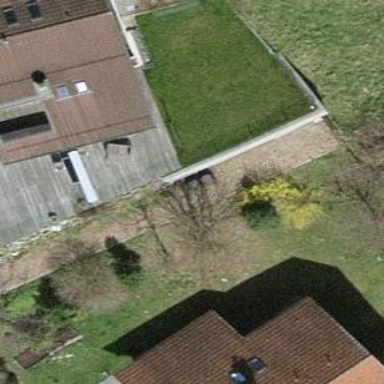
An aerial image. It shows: Simple and straightforward house.